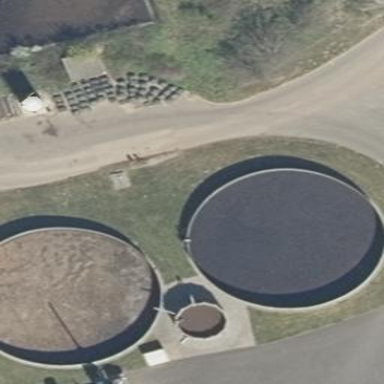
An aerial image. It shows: Storage tank building.